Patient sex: M
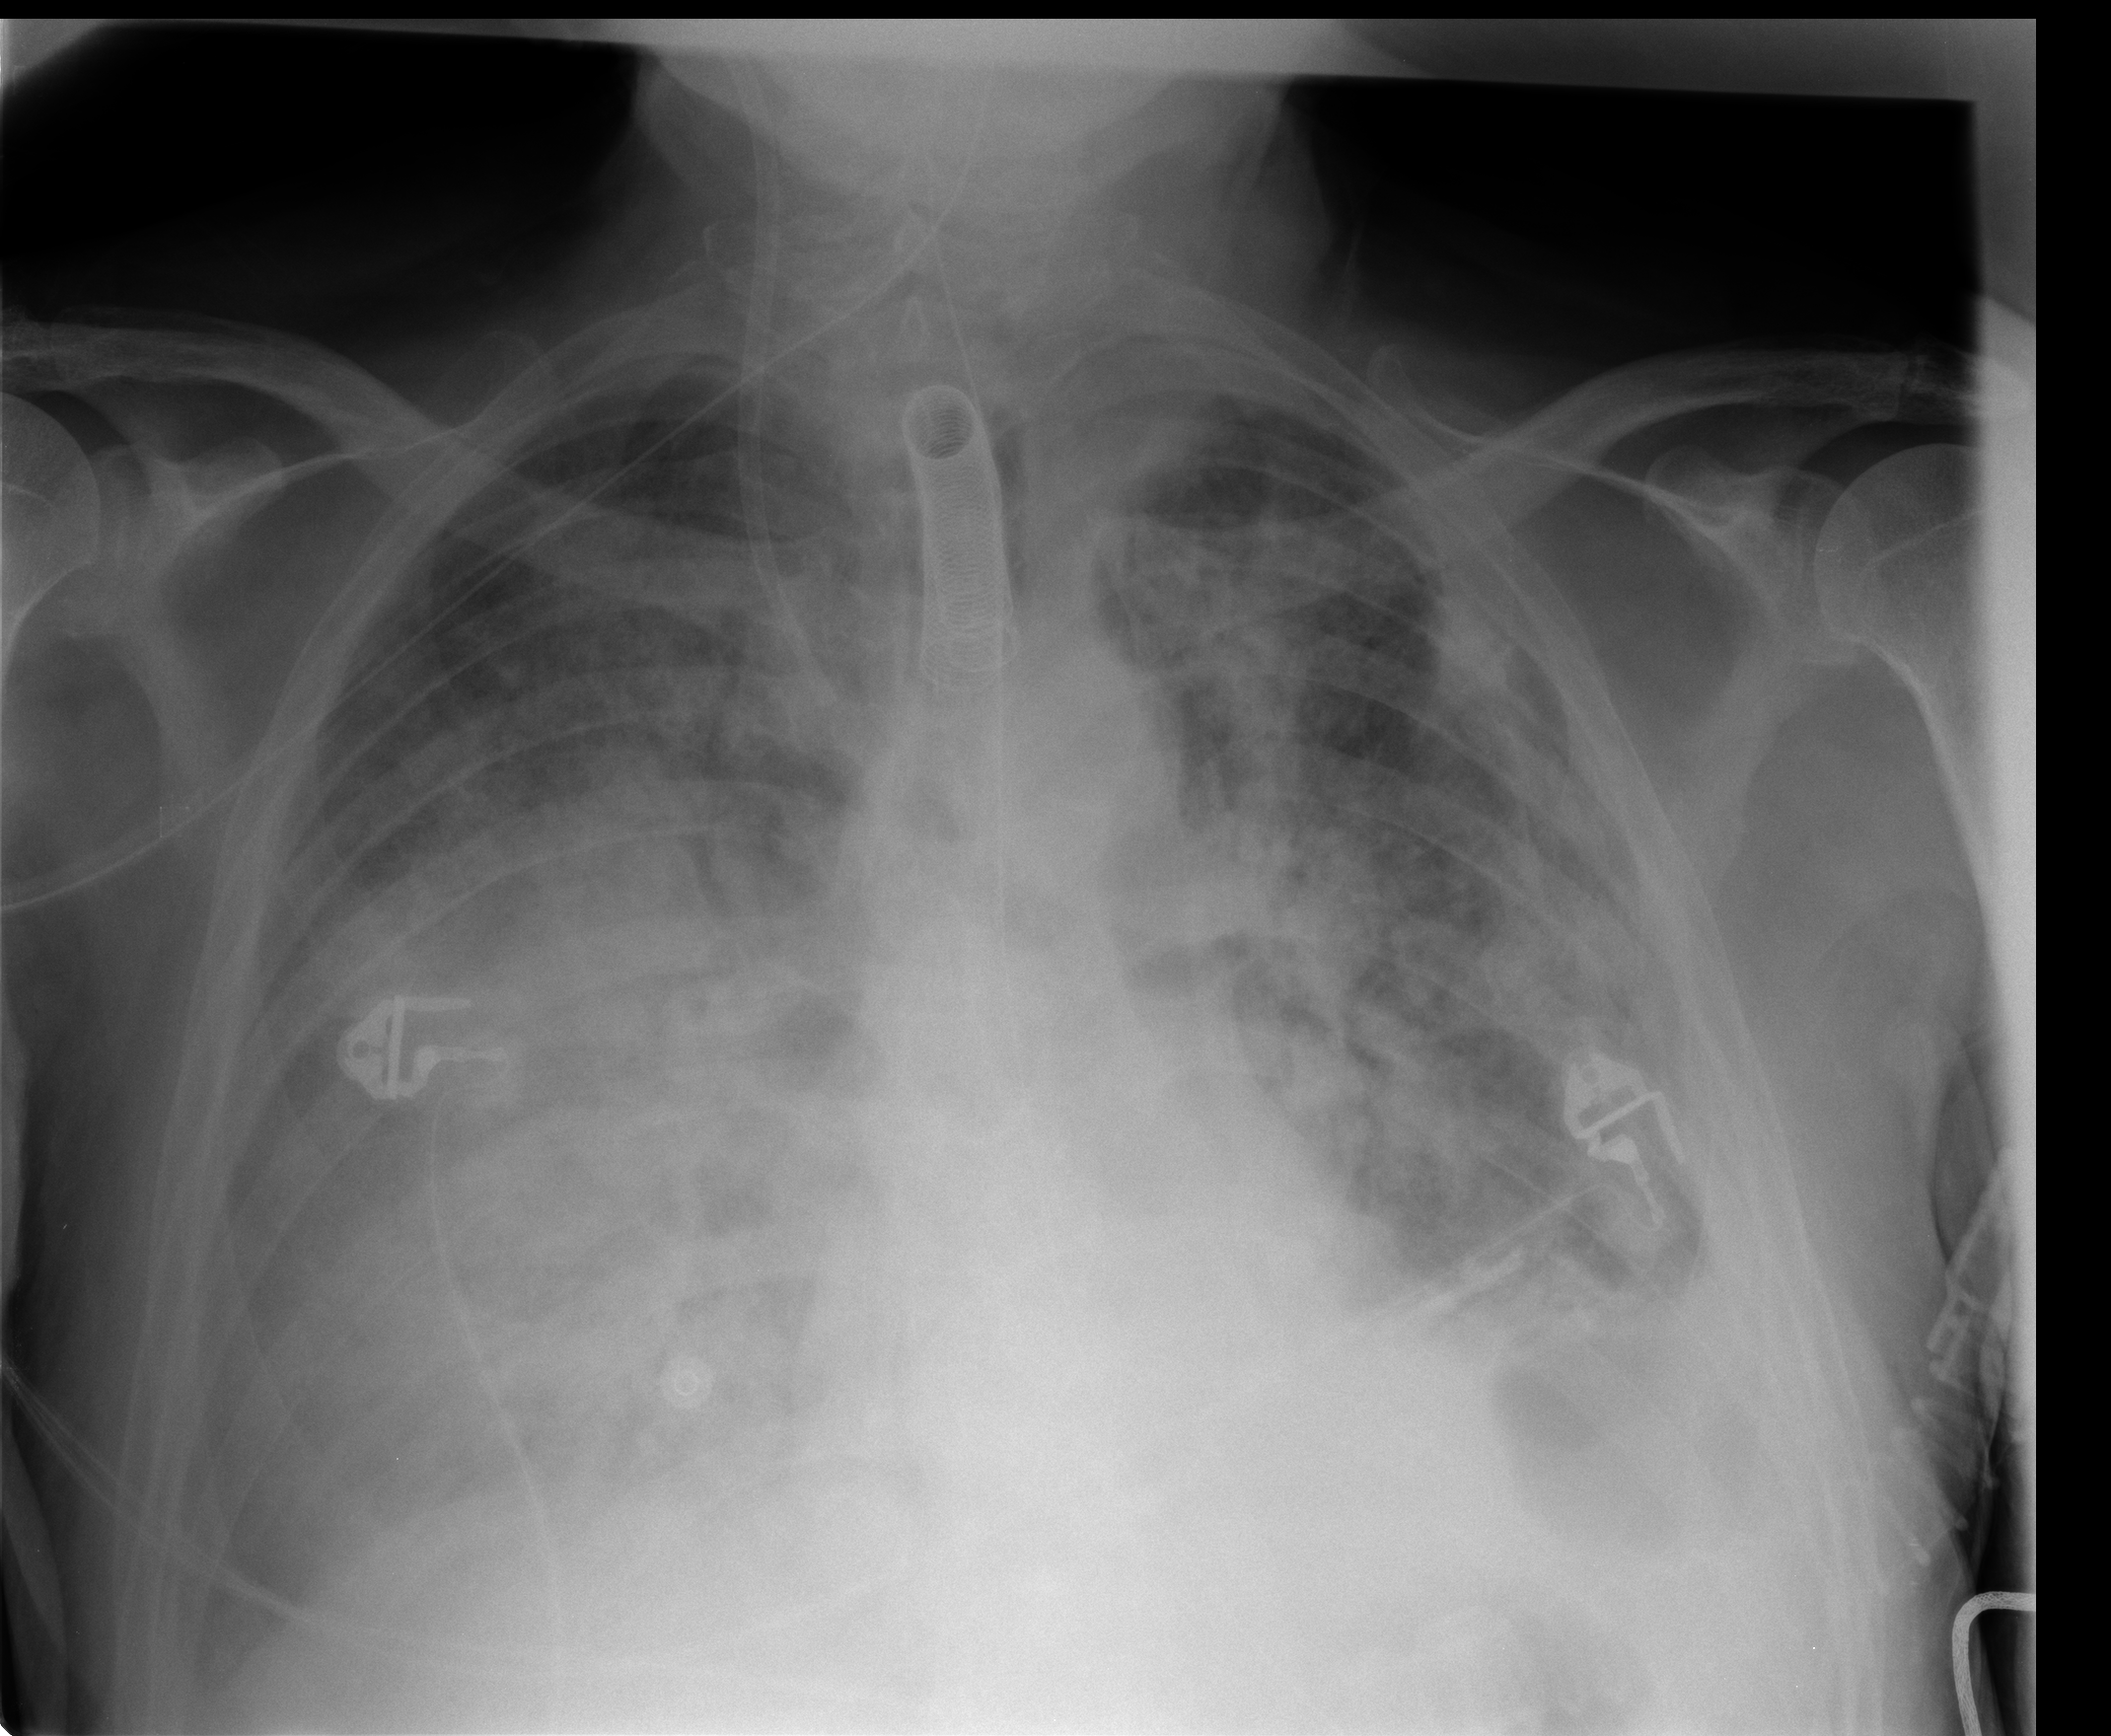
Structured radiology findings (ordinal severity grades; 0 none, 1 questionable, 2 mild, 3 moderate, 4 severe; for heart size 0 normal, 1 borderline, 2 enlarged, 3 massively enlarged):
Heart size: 0
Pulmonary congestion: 2
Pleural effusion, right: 2
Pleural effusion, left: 1
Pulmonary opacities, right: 4
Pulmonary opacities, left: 3
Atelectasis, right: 1
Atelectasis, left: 1